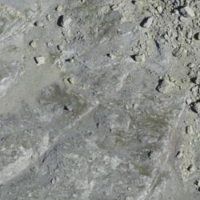
EUNIS habitat code: 48
Species observed at this site:
Silene acaulis